Question: I know how to <URL> which in turn contains the source code for Guzzle. So when I go to use autocompletion I get this:

Is there anyway to exclude a *.phar file (or any specific PHP file for that matter) from the PHPStorm indices?
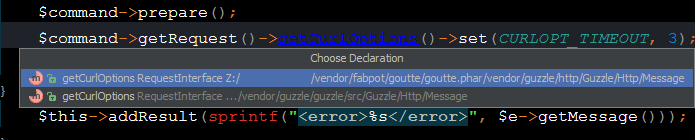
Answer: Right click on that file and select mark as -> excluded?